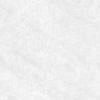
Label: no_change